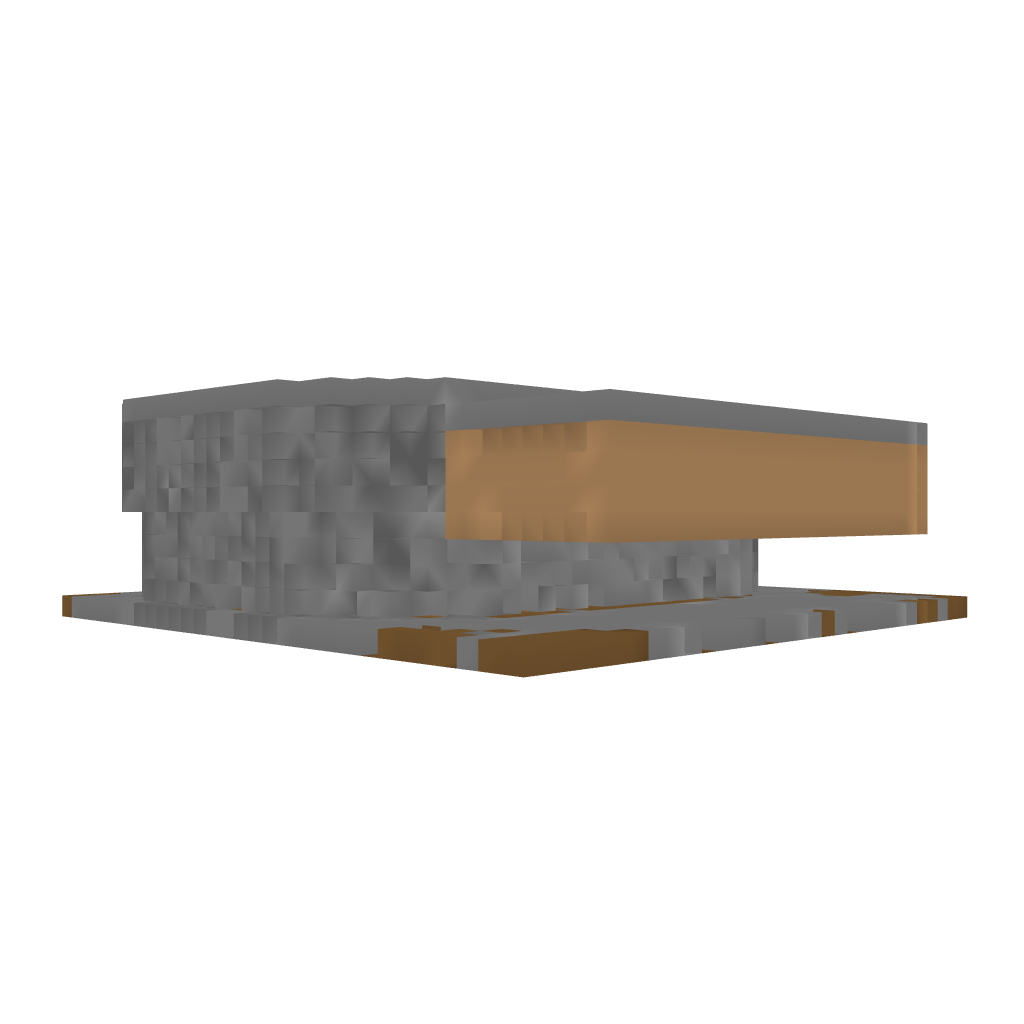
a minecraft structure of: some random blocks